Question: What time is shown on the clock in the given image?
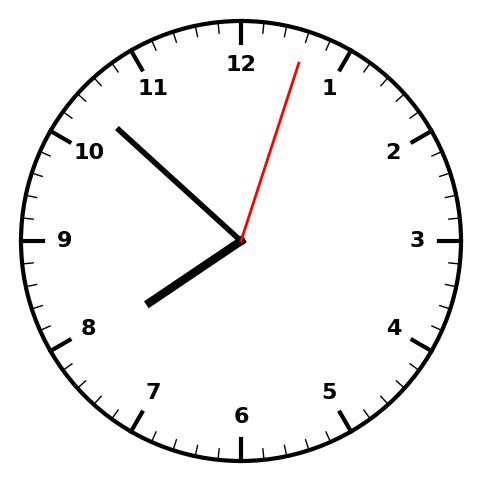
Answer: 07:52:03